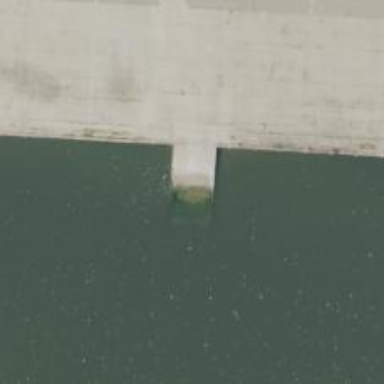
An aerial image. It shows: Slipway on leisure land.